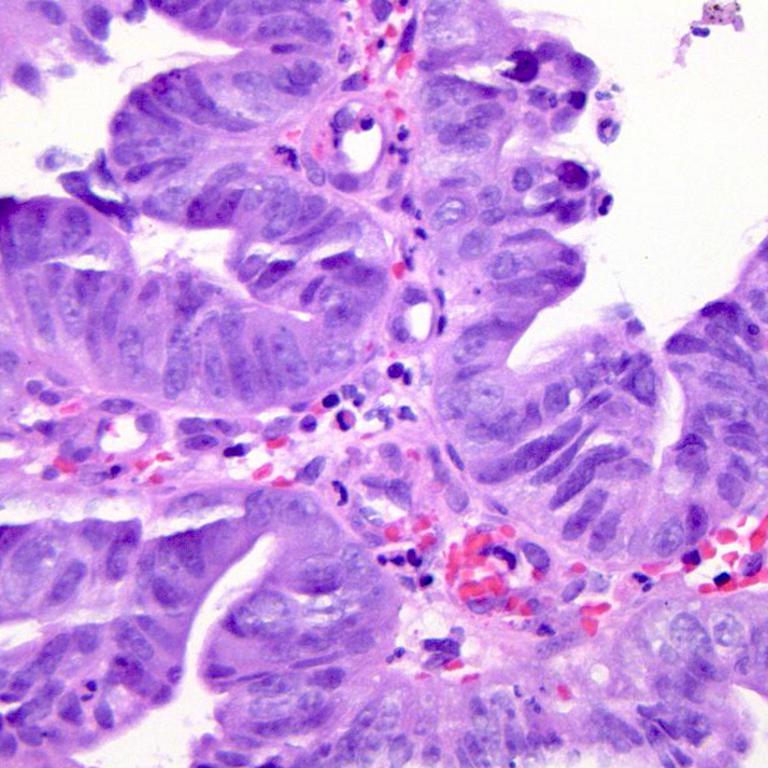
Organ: colon
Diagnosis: adenocarcinomas